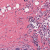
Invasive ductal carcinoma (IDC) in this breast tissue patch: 0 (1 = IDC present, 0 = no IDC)